Question: I was testing a code and found a very strange behavior. When I use 'DateTime.MinValue', add minutes to it, and convert it to UTC, there appears to be a difference of 58 minutes between my local time zone and UTC. I am in central Europe (+1 in winter or +2 in summer). How can this be 58 minutes? I would expect 1 hour offset not 58 minutes. I am using .net core on Linux.
'''
var x1 = DateTime.MinValue.AddMinutes(61);
var x1ticks = x1.Ticks;
var x1kind = x1.Kind;
var y1 = x1.ToUniversalTime();
var y1tickes = y1.Ticks;
var y1kind = y1.Kind;
var z1 = TimeZoneInfo.ConvertTimeToUtc(x1, TimeZoneInfo.Local);
var z1ticks = z1.Ticks;
var z1kind = z1.Kind;
'''
:

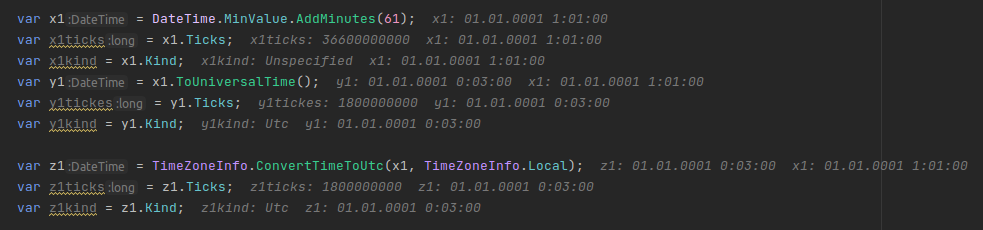
Answer: 58 minutes is approximately the offset from UTC of the <URL> of Prague, Czech Republic. My guess is that your local timezone is 'Europe/Prague'.
'TimeZoneInfo' looks up the timezone data from the timezone database on your computer. On a Linux machine (and all POSIX ones, I think) the default is the IANA <URL>. On Windows computers you'd be querying the Windows timezone database by default.
Anyway, the important thing is, according to the IANA database, the UTC offset of your local timezone at 'DateTime.MinValue' plus 61 minutes, is plus 58 minutes.
'''
// prints 00:58:00
Console.WriteLine(TimeZoneInfo.FindSystemTimeZoneById("Europe/Prague").GetUtcOffset(DateTime.MinValue));
'''
See also <URL>.
The IANA database says that the offset is 57 minutes and 44 seconds, but .NET Core actually rounds it as an implementation detail, because it doesn't support seconds. I found this <URL> of the source code that explains it:
'''
private static TimeSpan TZif_CalculateTransitionOffsetFromBase(TimeSpan transitionOffset, TimeSpan timeZoneBaseUtcOffset)
{
TimeSpan result = transitionOffset - timeZoneBaseUtcOffset;
// TZif supports seconds-level granularity with offsets but TimeZoneInfo only supports minutes since it aligns
// with DateTimeOffset, SQL Server, and the W3C XML Specification
if (result.Ticks % TimeSpan.TicksPerMinute != 0)
{
result = new TimeSpan(result.Hours, result.Minutes, 0);
}
return result;
}
'''